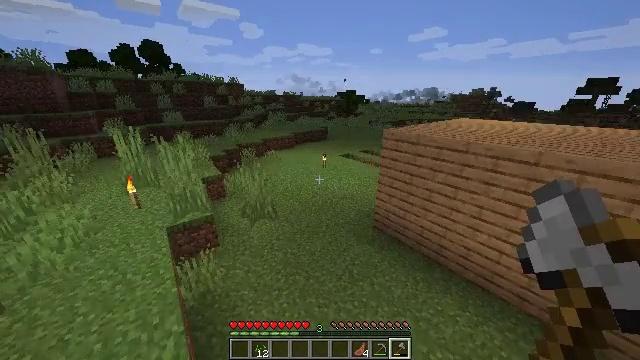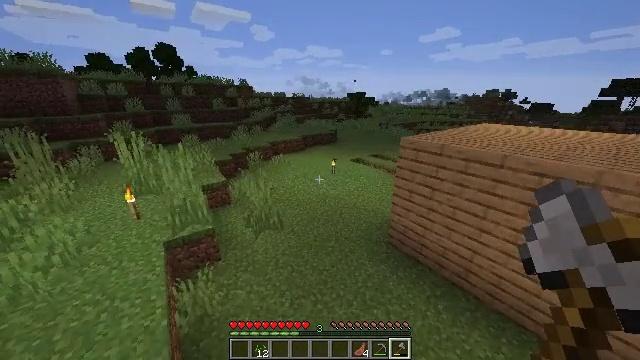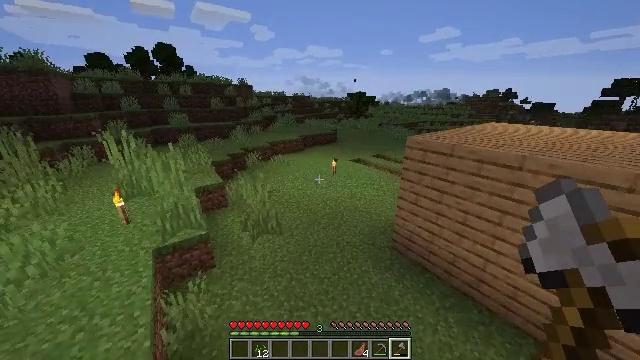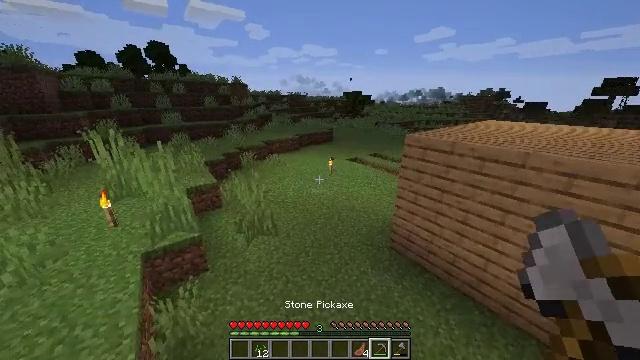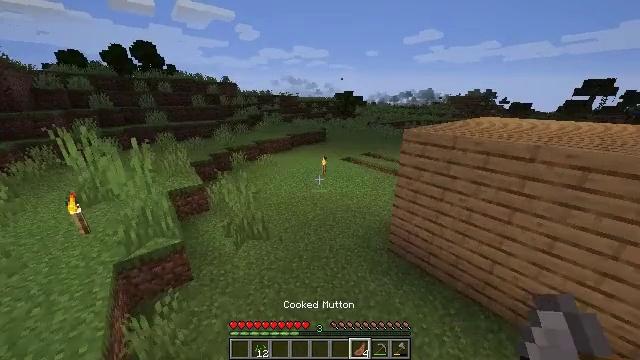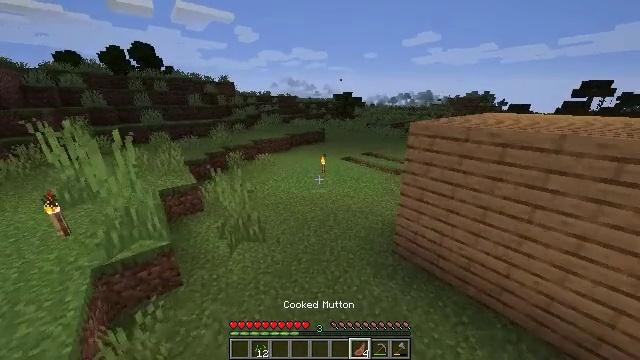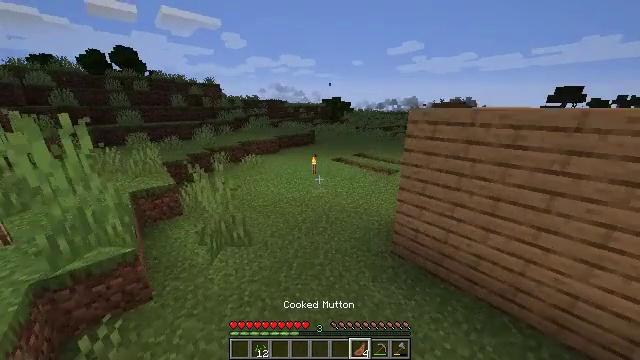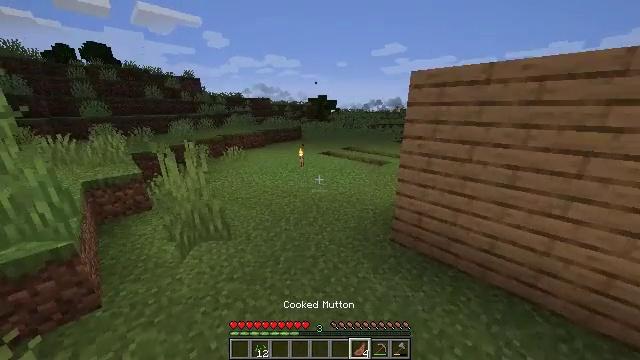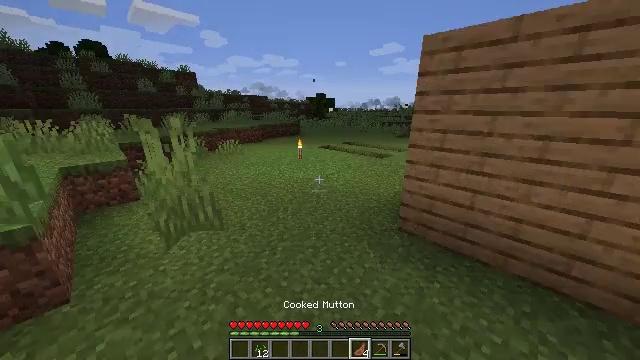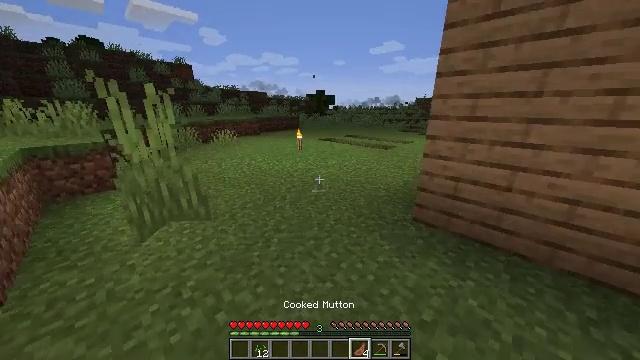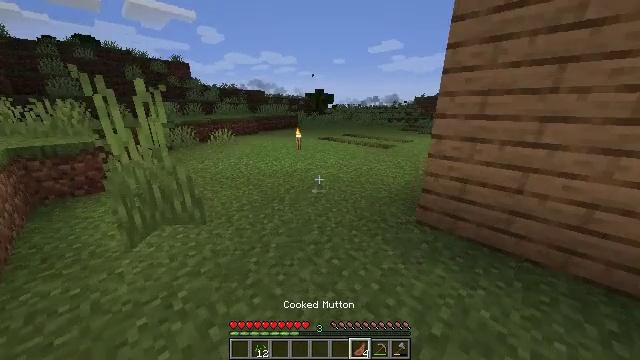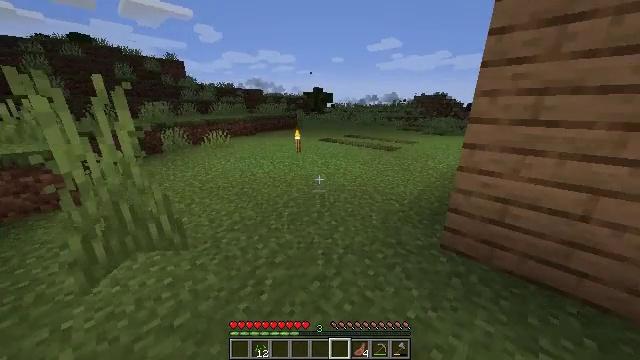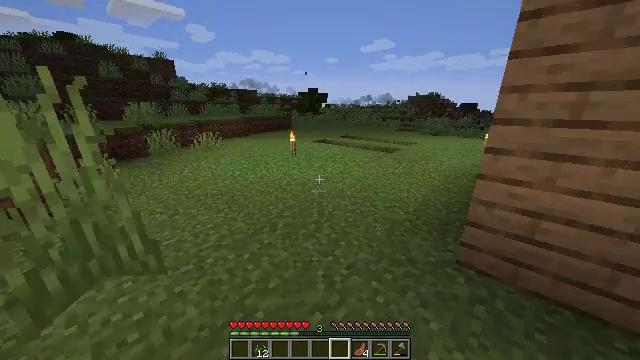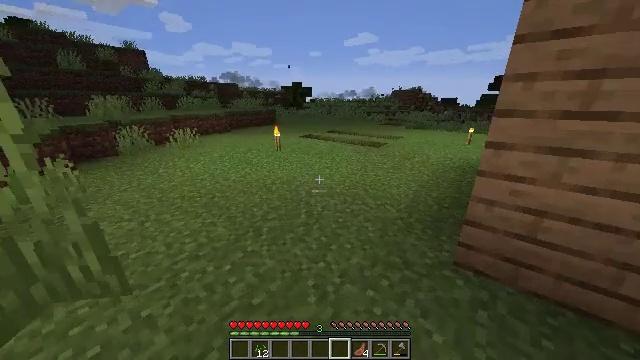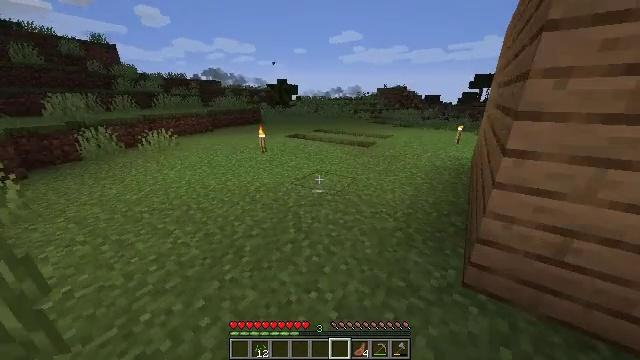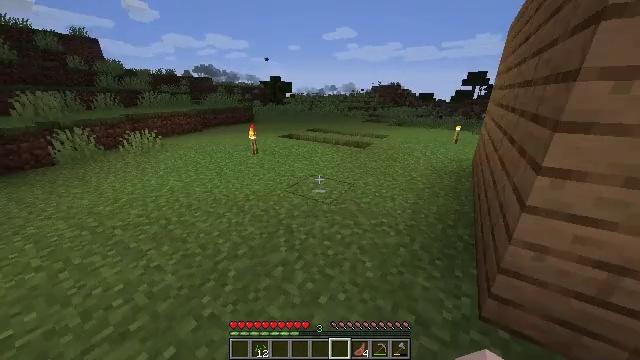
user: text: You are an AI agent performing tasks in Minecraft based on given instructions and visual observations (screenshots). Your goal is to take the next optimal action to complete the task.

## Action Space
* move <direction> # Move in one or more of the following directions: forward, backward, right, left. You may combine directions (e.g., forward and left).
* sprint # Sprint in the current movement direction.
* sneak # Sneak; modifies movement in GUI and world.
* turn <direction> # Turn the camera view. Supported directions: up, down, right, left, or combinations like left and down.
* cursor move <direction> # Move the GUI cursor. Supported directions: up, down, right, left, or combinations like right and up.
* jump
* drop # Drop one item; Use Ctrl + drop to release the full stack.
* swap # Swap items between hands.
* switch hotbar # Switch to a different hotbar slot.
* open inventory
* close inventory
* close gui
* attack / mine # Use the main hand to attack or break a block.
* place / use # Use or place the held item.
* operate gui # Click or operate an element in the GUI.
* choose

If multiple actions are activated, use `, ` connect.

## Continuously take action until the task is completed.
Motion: motion action
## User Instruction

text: Create an oak pressure plate using oak planks.
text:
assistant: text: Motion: move forward, sprint, turn left
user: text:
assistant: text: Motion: move forward, sprint
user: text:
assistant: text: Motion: move forward, sprint, turn right
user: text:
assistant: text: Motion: move forward, sprint, turn right
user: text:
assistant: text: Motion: move forward, sprint
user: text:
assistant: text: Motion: move forward, sprint, turn right and up
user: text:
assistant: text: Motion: move forward, sprint, turn right
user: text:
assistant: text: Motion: move forward, sprint
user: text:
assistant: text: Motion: move forward, sprint
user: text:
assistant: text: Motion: move forward, sprint
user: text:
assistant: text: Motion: move forward, sprint
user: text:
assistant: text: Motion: move forward, sprint, turn right
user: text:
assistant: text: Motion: move forward, sprint, turn right and down
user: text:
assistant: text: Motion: move forward, sprint, turn right
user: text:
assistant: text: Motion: move forward, sprint, turn right
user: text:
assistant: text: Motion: move forward, sprint, turn right
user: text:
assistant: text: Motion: move forward, sprint, turn right
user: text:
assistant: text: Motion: move forward, sprint, turn right
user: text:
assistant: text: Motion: move forward, sprint, turn right
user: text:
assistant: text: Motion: move forward and move left, sprint, turn right
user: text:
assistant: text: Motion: move forward and move left, sprint
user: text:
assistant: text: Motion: move forward and move left, sprint
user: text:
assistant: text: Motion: move forward and move left, sprint
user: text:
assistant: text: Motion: move forward, sprint
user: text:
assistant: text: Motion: move forward, sprint
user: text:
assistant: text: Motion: move forward, sprint, turn right
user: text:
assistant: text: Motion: move forward, sprint
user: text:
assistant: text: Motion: move forward, sprint, turn right
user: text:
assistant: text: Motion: move forward, sprint, turn right
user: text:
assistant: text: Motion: move forward, sprint, turn right